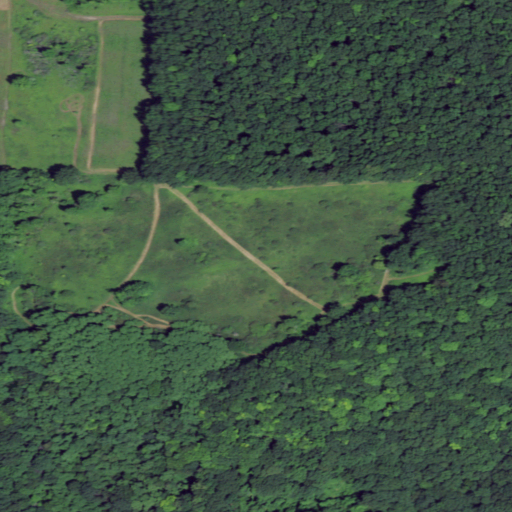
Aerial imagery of mountain in New York named Hopper Hills containing deciduous forest, cultivated crops, shrub, and pasture